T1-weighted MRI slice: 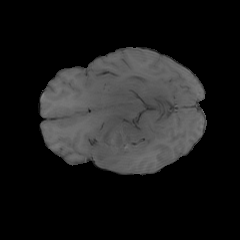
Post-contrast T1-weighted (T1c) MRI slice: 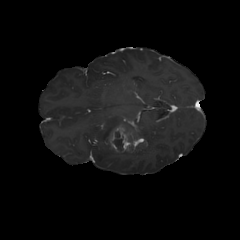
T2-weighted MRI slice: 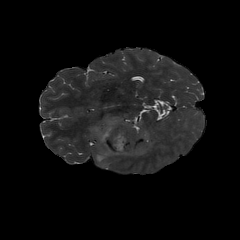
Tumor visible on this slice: yes